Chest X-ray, PA view. Patient: 24 years old, sex M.
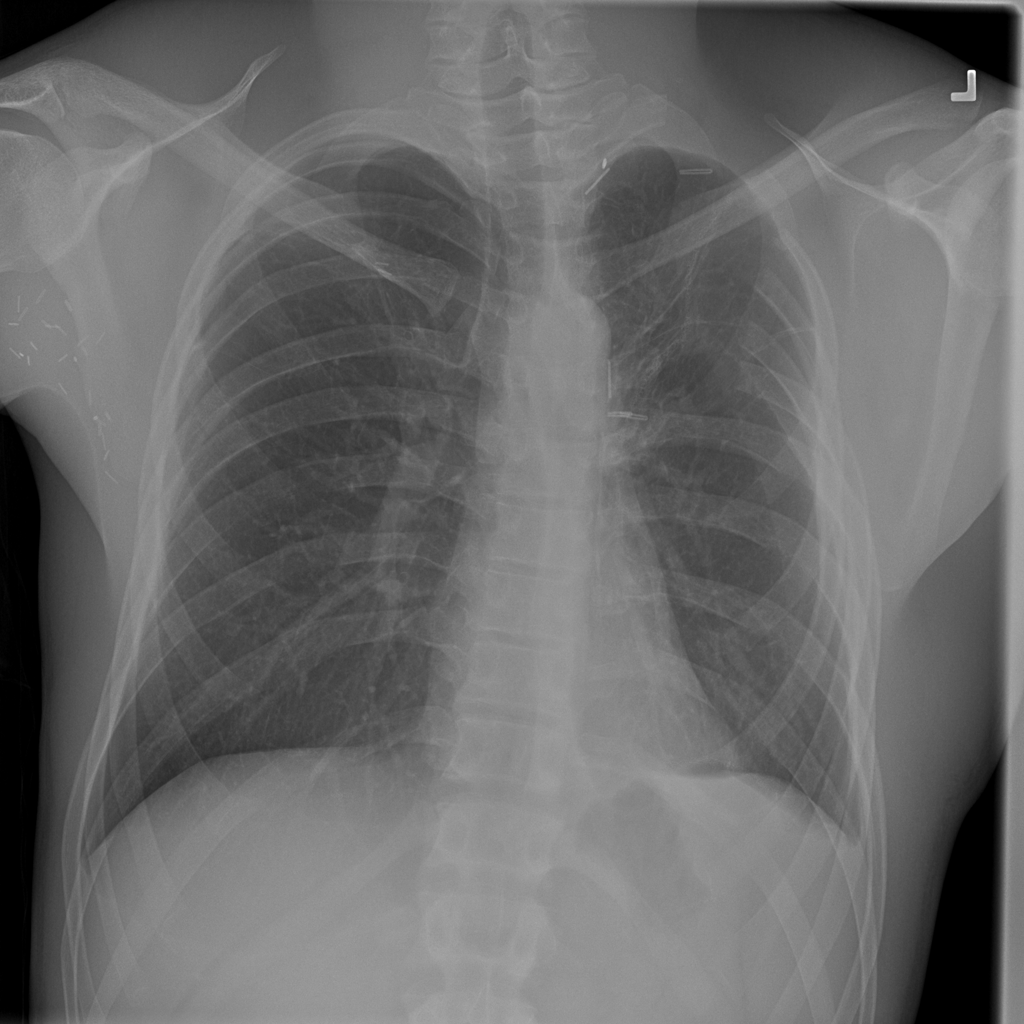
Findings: No Finding